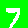
Digit: 7